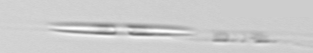
Label: Pseudo-nitzschia